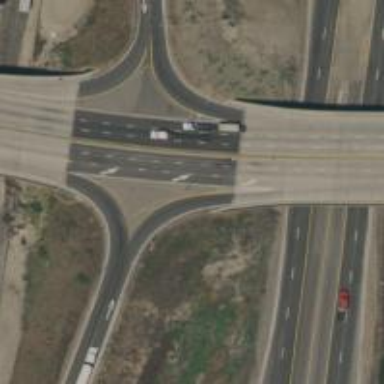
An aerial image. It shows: Motorway link at cloverleaf junction.